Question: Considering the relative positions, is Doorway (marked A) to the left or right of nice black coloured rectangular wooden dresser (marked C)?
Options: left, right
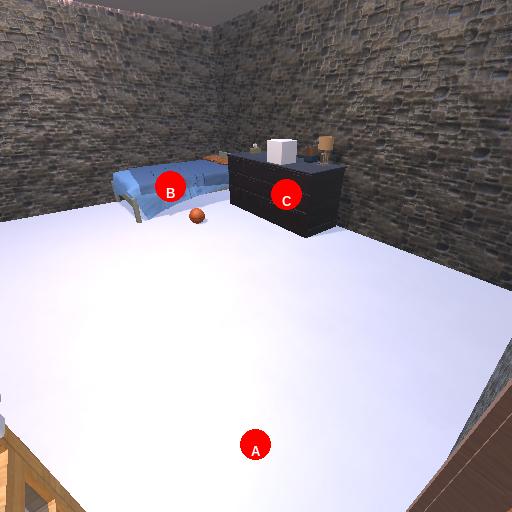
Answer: left